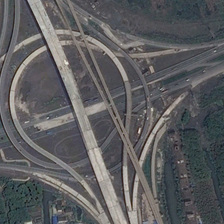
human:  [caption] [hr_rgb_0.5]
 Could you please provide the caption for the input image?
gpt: many green trees are near a viaduct shaped like a circle .

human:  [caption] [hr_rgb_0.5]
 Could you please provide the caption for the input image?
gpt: many green trees are near a viaduct shaped like a circle .

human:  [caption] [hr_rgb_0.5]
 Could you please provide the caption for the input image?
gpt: many green trees are near a viaduct shaped like a circle .

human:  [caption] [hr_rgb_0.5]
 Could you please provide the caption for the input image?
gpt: many green trees are near a viaduct shaped like a circle .

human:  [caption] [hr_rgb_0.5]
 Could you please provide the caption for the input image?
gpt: many green trees are near a viaduct shaped like a circle .